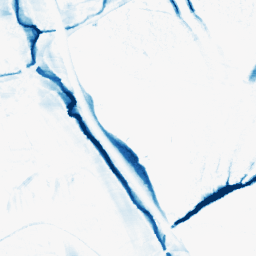
Category: morphological
Decomposition family: morphological_ellipse
Decomposition parameters: operation: closing
width: 10
height: 30
Upsampling method: regularized
Upsampling parameters: scale: 2
lambda_reg: 0.001
Upsampling scale: 2